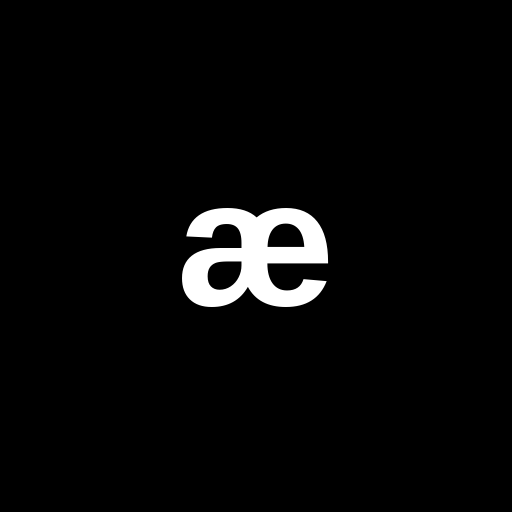
Character: æ
Unicode: U+00E6 (LATIN SMALL LETTER AE)